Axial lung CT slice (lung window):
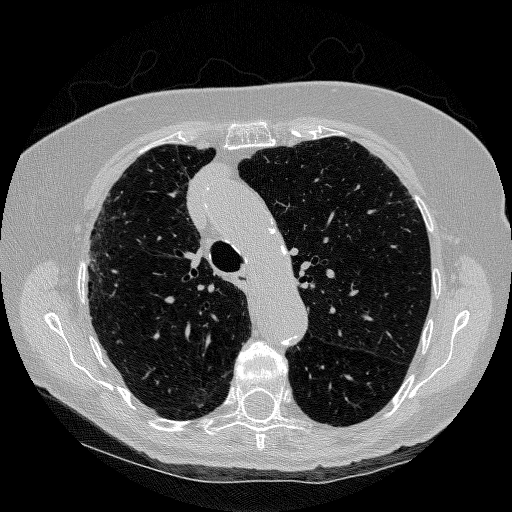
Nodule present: no